【题型】解答题　【知识点】解析几何　【难度】medium
如图，已知双曲线 \( C: \dfrac{x^2}{a^2} - \dfrac{y^2}{b^2} = 1 \ (a > 0,\ b > 0) \) 的渐近线方程为 \( y = \pm \sqrt{3}x \)，点 \( A\left(4\sqrt{3}, \frac{3}{2}\right) \) 在双曲线 \( C \) 上。\( A \)、\( B \) 为双曲线 \( C \) 的左、右顶点，\( P \) 为双曲线 \( C \) 右支上的动点，直线 \( AP \) 和直线 \( x = 1 \) 交于点 \( N \)，直线 \( NB \) 交双曲线 \( C \) 的右支于点 \( Q \)。

(1) 求双曲线 \( C \) 的方程；

(2) 若点 \( P \) 在第一象限，且满足 \( \overrightarrow{PN} = \overrightarrow{NP} \)，求 \( \triangle PQN \) 的面积；

(3) 探究直线 \( PQ \) 是否过定点，若过定点，求出该定点坐标，并说明理由。
【解答】

【详解】
(1) 依题意，可得
\[
\begin{cases}
\dfrac{b}{a} = \sqrt{3} \\
\dfrac{16 \times 3}{a^2} - \dfrac{\left(\dfrac{3}{2}\right)^2}{b^2} = 1
\end{cases},
\]
解得
\[
\begin{cases}
a = 2 \\
b = 2\sqrt{3}
\end{cases}.
\]
故双曲线 \(C\) 的方程为 \(\dfrac{x^2}{4} - \dfrac{y^2}{12} = 1\)。

---

(2) 如图，设点 \(P(x_0, y_0)\)，由 \(\overrightarrow{PN} = \overrightarrow{NP}\) 可得点 \(N\) 是 \(AP\) 的中点。
又 \(A(-2,0)\)，\(B(2,0)\)，则 \(N\left(\dfrac{x_0 - 2}{2}, \dfrac{1}{2}y_0\right)\)。
依题意，点 \(N\) 在直线 \(x = 1\) 上，则 \(\dfrac{x_0 - 2}{2} = 1\)，解得 \(x_0 = 4\)。
将其代入 \(\dfrac{x^2}{4} - \dfrac{y^2}{12} = 1\)，解得 \(y_0 = \pm 6\)。因点 \(P\) 在第一象限，故 \(P(4, 6)\)，\(N(1, 3)\)。
于是直线 \(BN\) 的方程为：\(y = -3(x - 2)\)。

代入 \(\dfrac{x^2}{4} - \dfrac{y^2}{12} = 1\)，整理得 \(x^2 - 6x + 8 = 0\)，解得 \(x = 2\) 或 \(x = 4\)，故得 \(Q(4, -6)\)。
于是 \(\triangle PQN\) 的面积为 \(S_{\triangle PQN} = \dfrac{1}{2}(4 + 2) \times (6 + 6) = 36\)。

---

(3) 直线 \(PQ\) 经过点 \((4,0)\)，理由如下：

设直线 \(PQ\) 的方程为：\(x = my + t\)，
代入 \(\dfrac{x^2}{4} - \dfrac{y^2}{12} = 1\)，整理得：\((3m^2 - 1)y^2 + 6mty + 3t^2 - 12 = 0\)。
由 \(\Delta = 36m^2t^2 - 4(3m^2 - 1)(3t^2 - 12) > 0\) 可得 \(12m^2 + t^2 - 4 > 0\)。

设 \(P(x_1, y_1)\)，\(Q(x_2, y_2)\)，则
\[
\begin{cases}
y_1 + y_2 = -\dfrac{6mt}{3m^2 - 1} \\
y_1y_2 = \dfrac{3t^2 - 12}{3m^2 - 1}
\end{cases}.
\]
故有 \((t^2 - 4)(y_1 + y_2) = -2mty_1y_2\)。 \((*)\)

直线 \(AP\) 的方程为：\(y = \dfrac{y_1}{x_1 + 2}(x + 2)\)，令 \(x = 1\)，代入解得 \(y = \dfrac{3y_1}{x_1 + 2}\)，即 \(N\left(1, \dfrac{3y_1}{x_1 + 2}\right)\)。

因 \(N, B, P\) 三点共线，故 \(\overrightarrow{BN} \parallel \overrightarrow{BQ}\)。又 \(\overrightarrow{BN} = \left(-1, \dfrac{3y_1}{x_1 + 2}\right)\)，\(\overrightarrow{BQ} = (x_2 - 2, y_2)\)，
则得 \(\dfrac{3y_1(x_2 - 2)}{x_1 + 2} = -y_2\)，即 \(3x_2y_1 - 6y_1 = -x_1y_2 - 2y_2\)。

将 \(x_1 = my_1 + t\)，\(x_2 = my_2 + t\) 代入，化简得：\(4my_1y_2 + (3t - 6)y_1 = -(t + 2)y_2\)。

由 \((*)\)，可得 \(my_1y_2 = \dfrac{4 - t^2}{2t}(y_1 + y_2)\)，
代入整理得：\((8 - 2t^2)(y_1 + y_2) + (3t^2 - 6t)y_1 + (t^2 + 2t)y_2 = 0\)，
即得：\((t - 4)(t - 2)y_1 - (t - 4)(t + 2)y_2 = 0\)，也即 \((t - 4)\left[(t - 2)y_1 - (t + 2)y_2\right] = 0\)。

因点 \(P, Q\) 是双曲线右支上的动点，故 \((t - 2)y_1 - (t + 2)y_2\) 不能恒为 0，故 \(t = 4\)。
此时直线 \(PQ\) 的方程为：\(x = my + 4\)，故直线 \(PQ\) 必定过定点 \((4,0)\)。

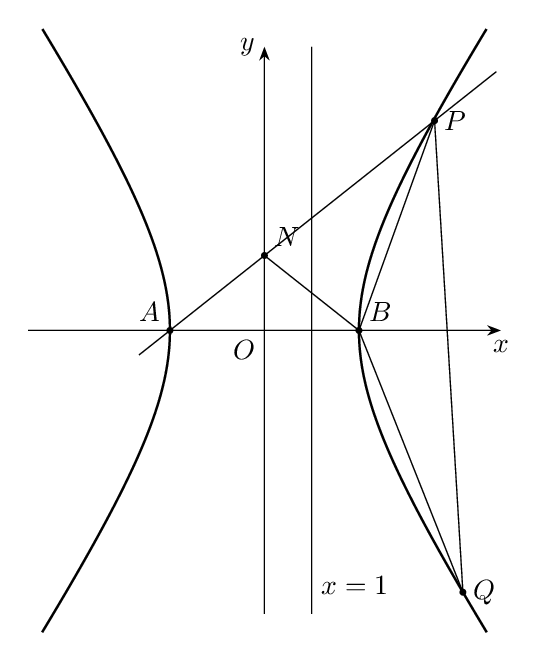
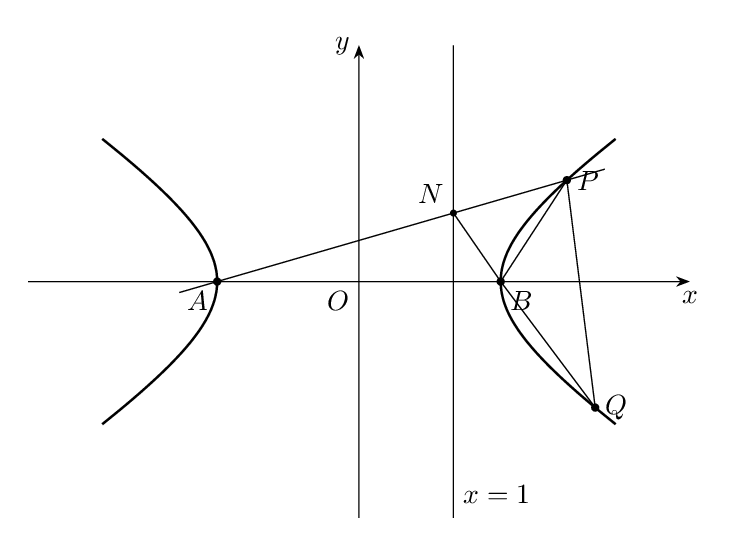